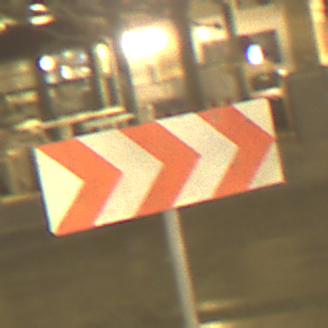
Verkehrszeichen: RichtungstafelnInKurvenGrossLinks
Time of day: Night
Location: Outdoor (Urban)
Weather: Overcast
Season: NotSpecified
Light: Artificial